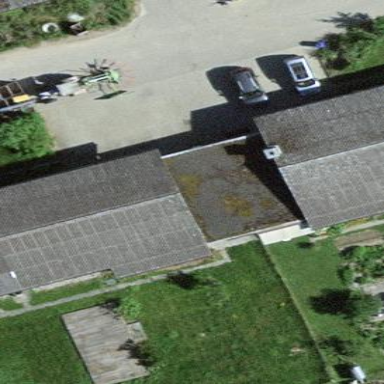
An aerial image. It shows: Garage building.